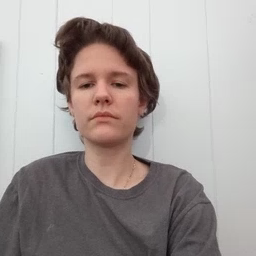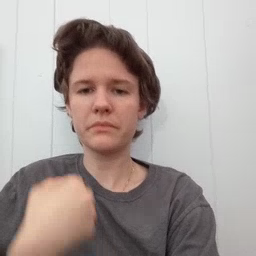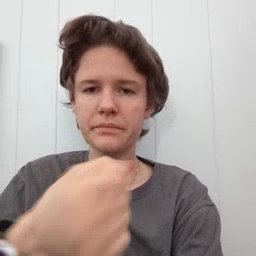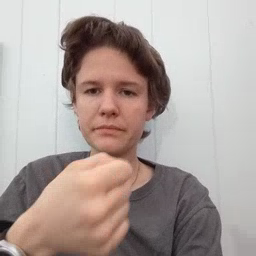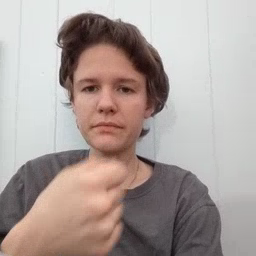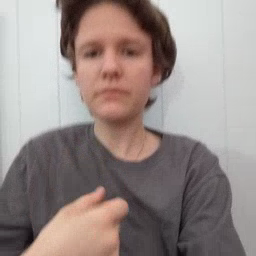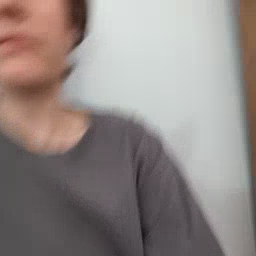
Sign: make